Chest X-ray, AP view. Patient: 38 years old, sex F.
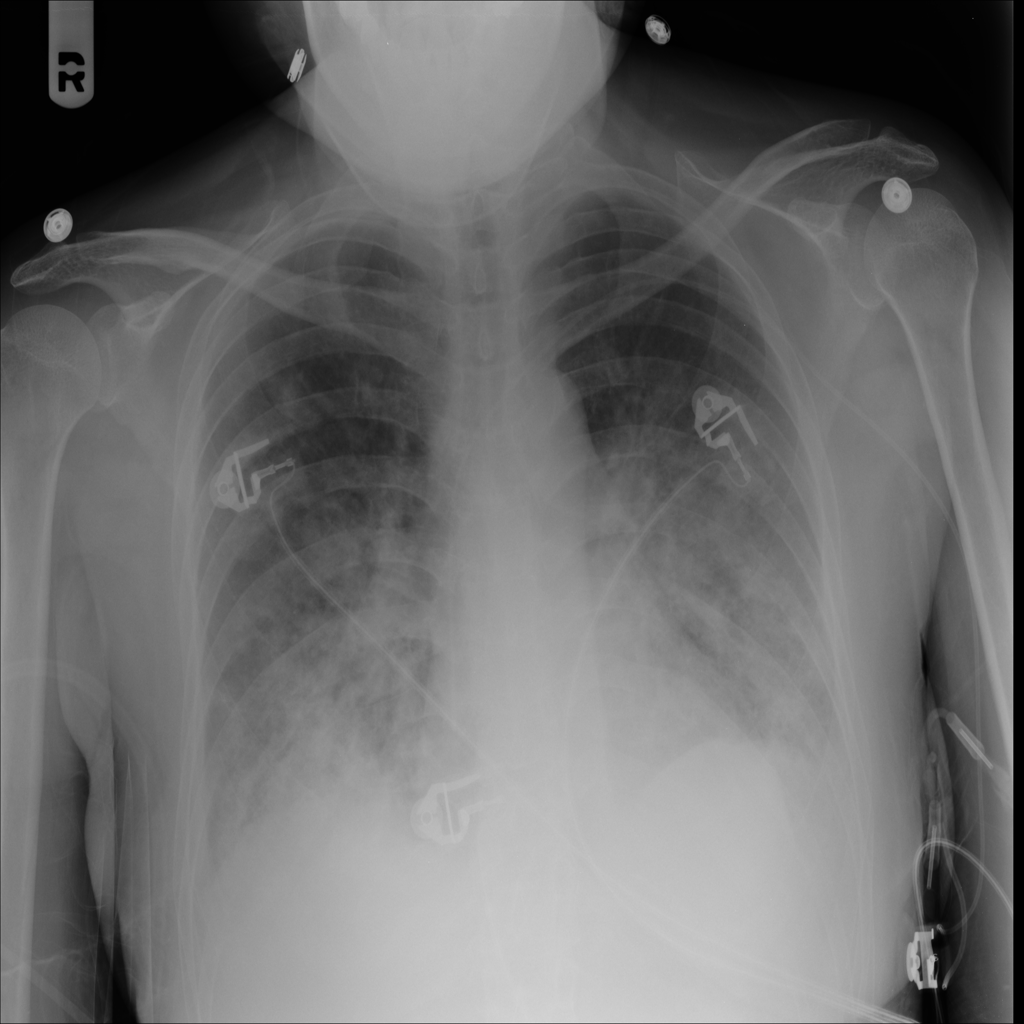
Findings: Consolidation, Infiltration